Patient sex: F
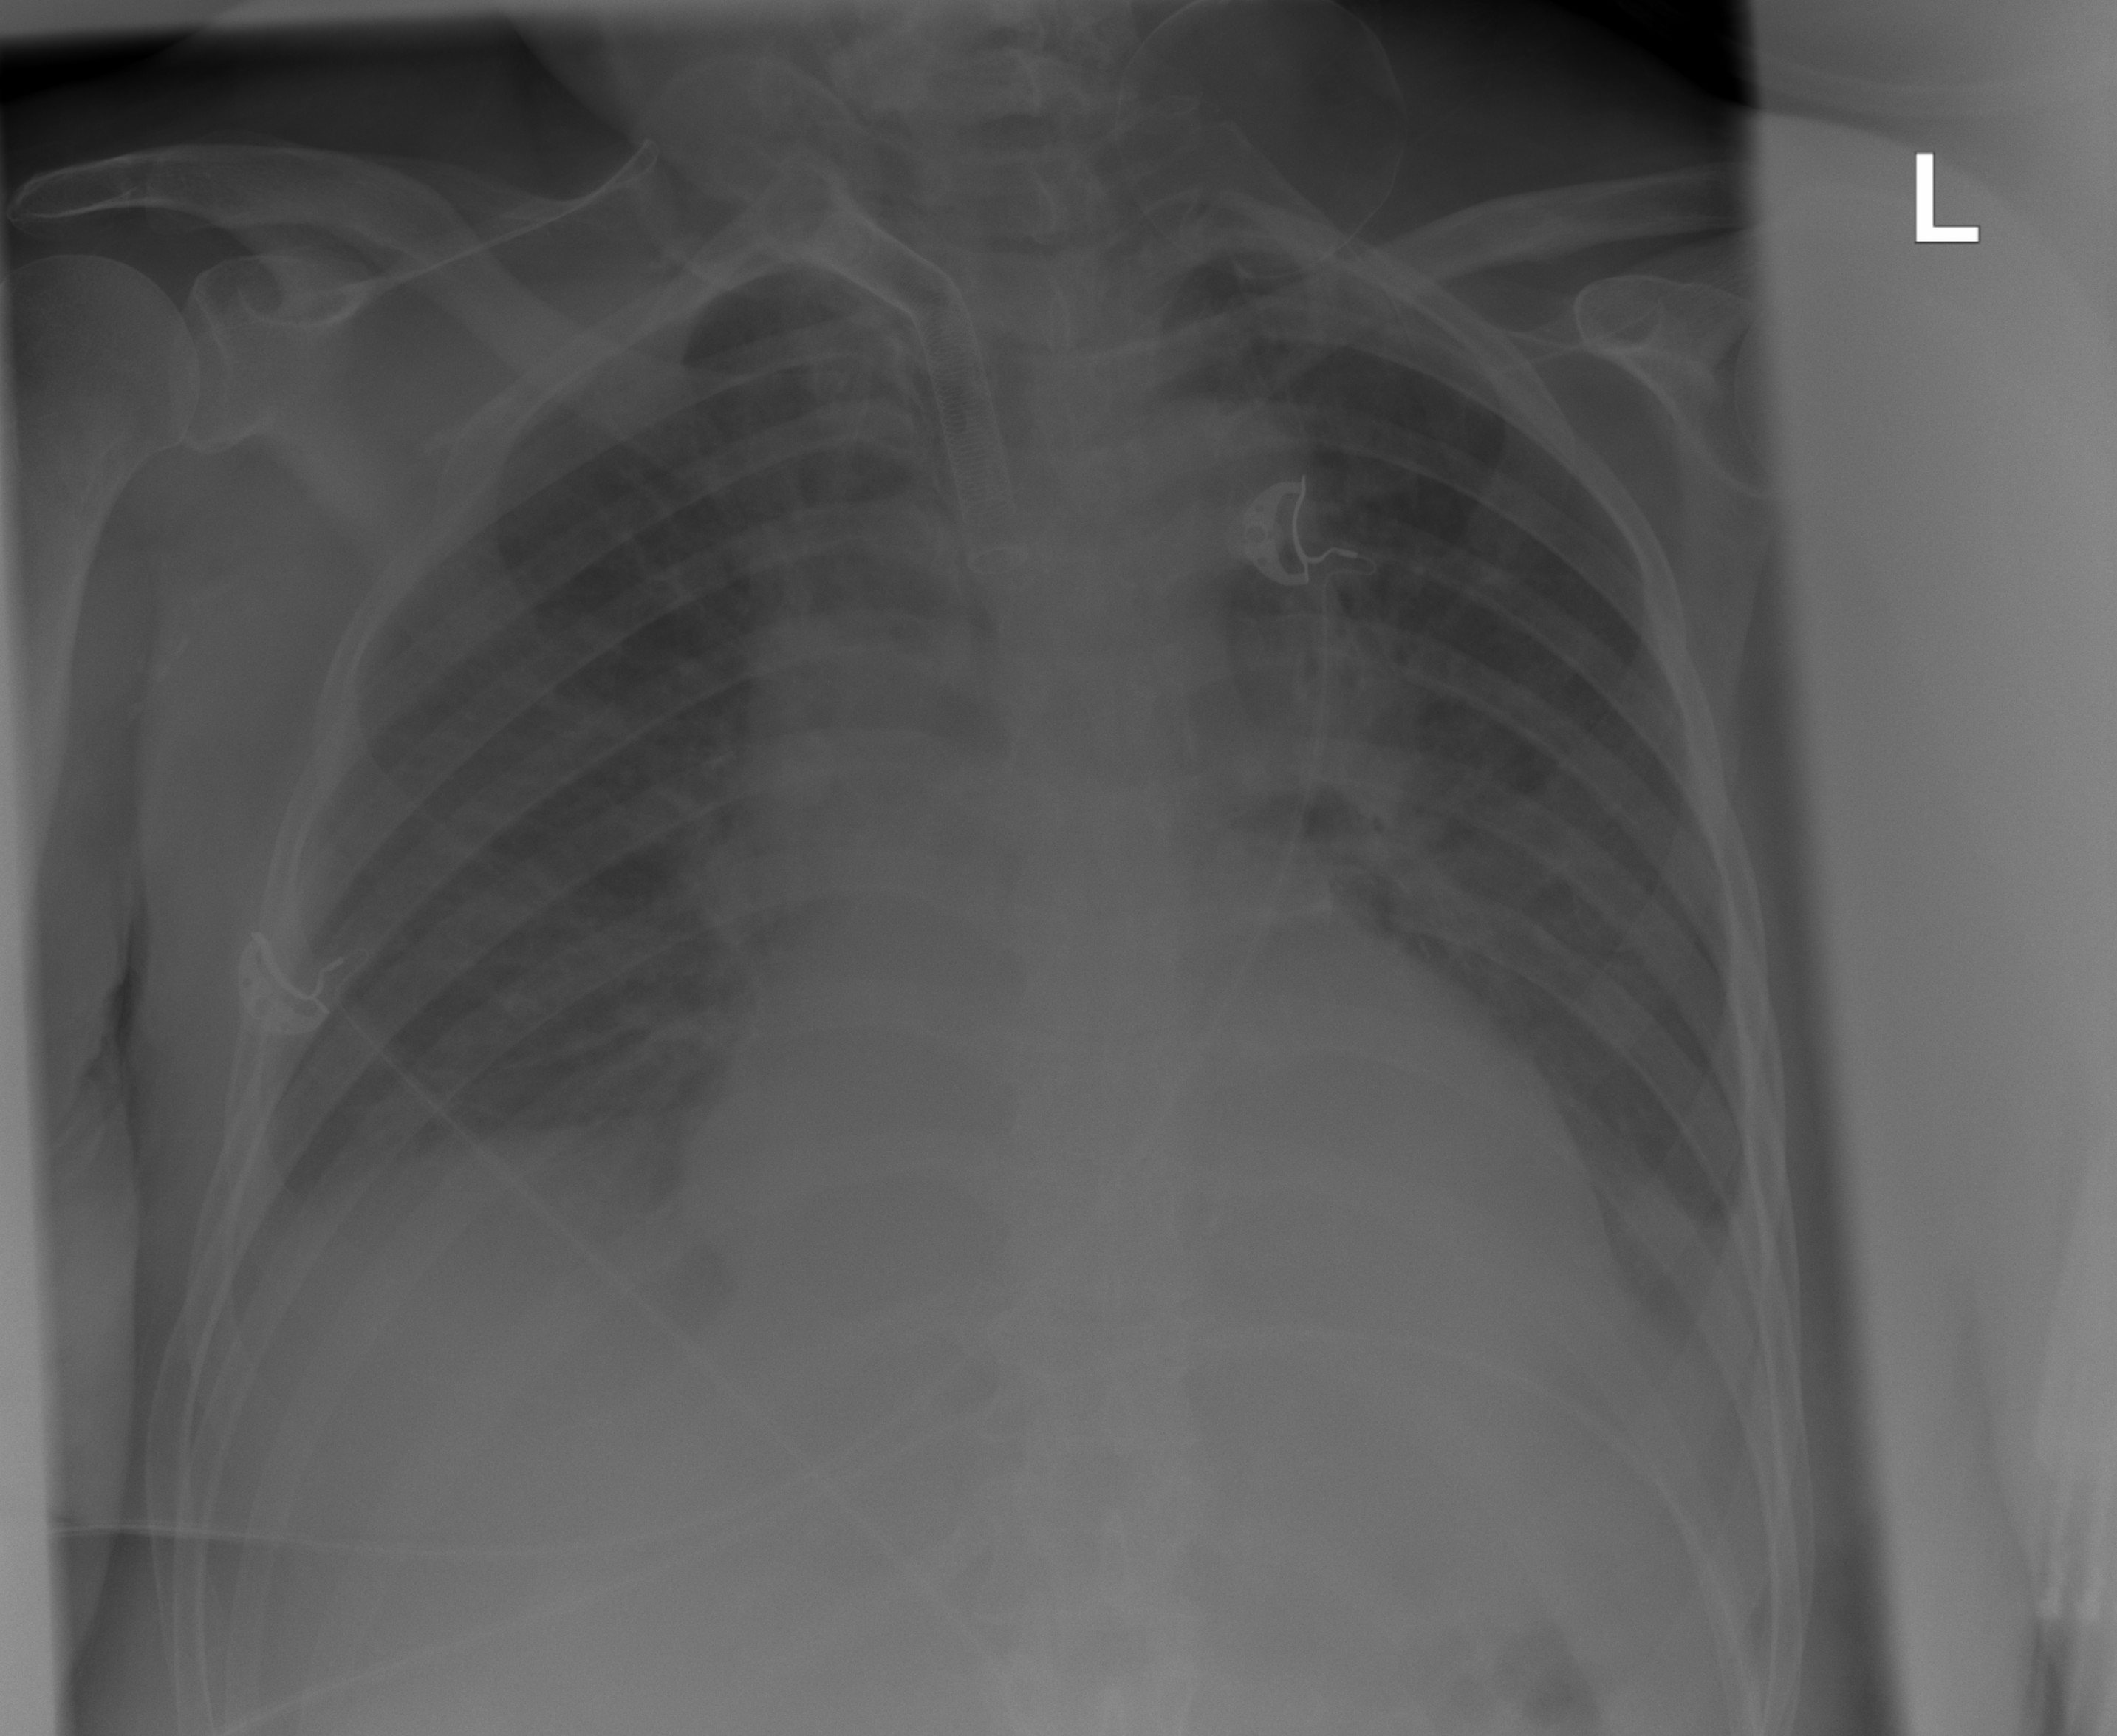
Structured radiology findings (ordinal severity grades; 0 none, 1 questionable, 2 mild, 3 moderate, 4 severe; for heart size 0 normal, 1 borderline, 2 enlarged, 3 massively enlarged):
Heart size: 0
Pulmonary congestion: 0
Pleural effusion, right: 2
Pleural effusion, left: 2
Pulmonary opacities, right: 0
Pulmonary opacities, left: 0
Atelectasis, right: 2
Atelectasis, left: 2